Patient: sex M, age 64
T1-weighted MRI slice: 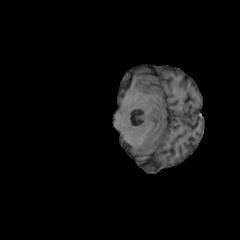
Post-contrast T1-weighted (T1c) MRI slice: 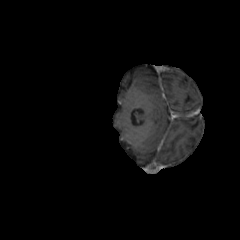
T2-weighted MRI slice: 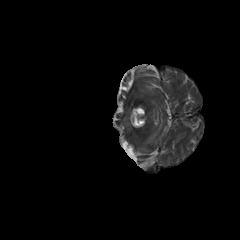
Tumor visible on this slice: no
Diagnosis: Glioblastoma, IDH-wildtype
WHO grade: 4